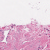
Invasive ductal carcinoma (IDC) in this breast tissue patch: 0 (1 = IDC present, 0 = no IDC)